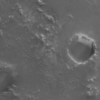
Label: not_dusty